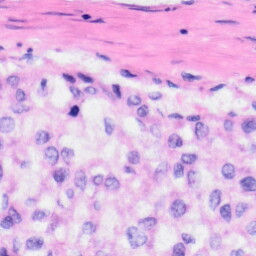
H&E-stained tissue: Liver